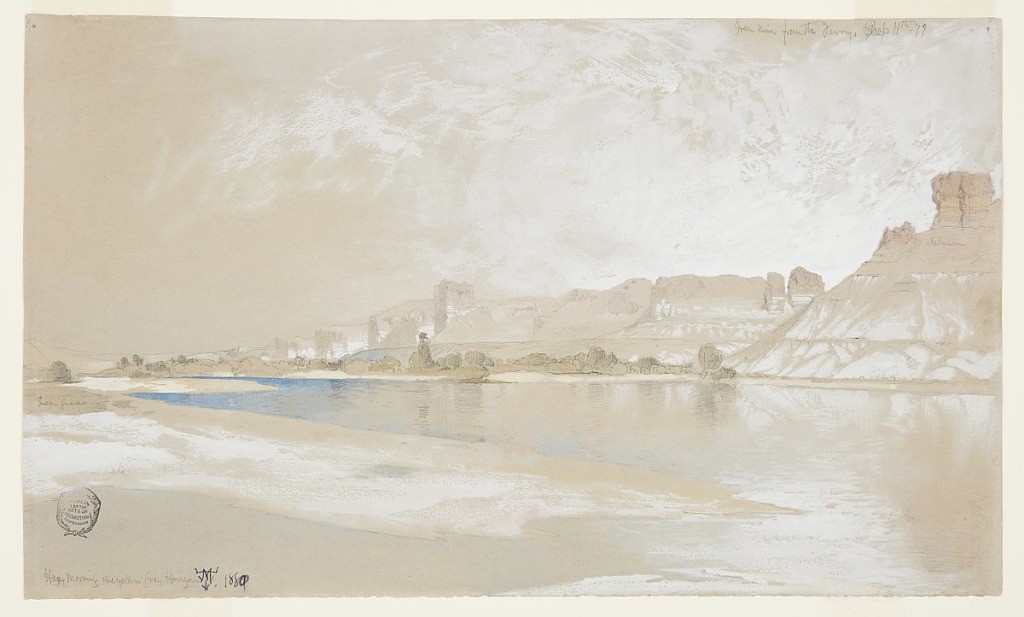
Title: Green River from the Ferry, Wyoming Territory
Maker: Thomas Moran, American, b. Britain, 1837–1926
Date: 1879–80
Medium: Graphite, brush and watercolor, white gouache on gray wove paper
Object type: Drawing
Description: Horizontal view of the river and sandbar in the foreground, receding diagonally to left.  Beyond, a line of castellated cliffs, with a fringe of trees at base.  Cliffs are a pale pink; river is blue, blue-gray and white; sky is white.